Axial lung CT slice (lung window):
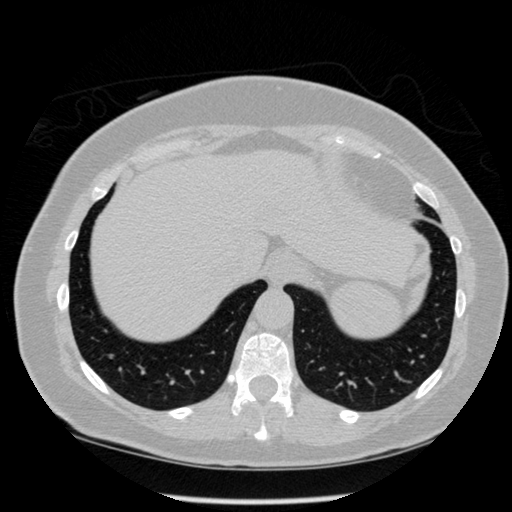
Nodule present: no